Interaction volume radius: 5 \u00c5
Interaction volume height: 20 \u00c5
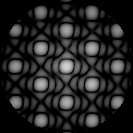
Disorder parameter: 0.01483